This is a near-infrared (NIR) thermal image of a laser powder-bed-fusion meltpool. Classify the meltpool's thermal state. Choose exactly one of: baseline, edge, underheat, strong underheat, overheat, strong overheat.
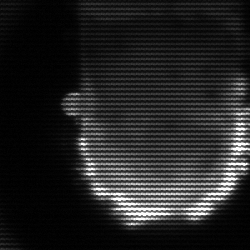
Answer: baseline